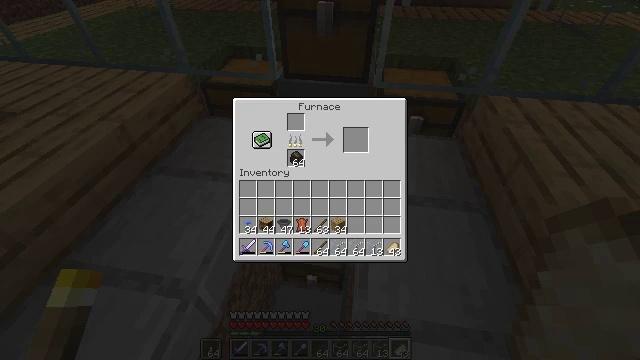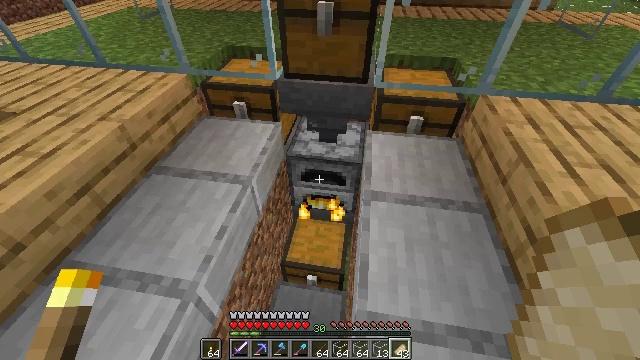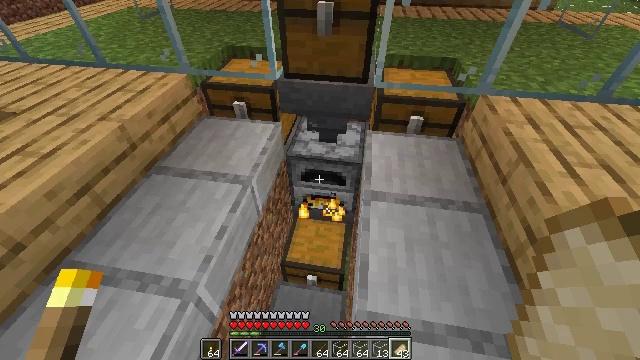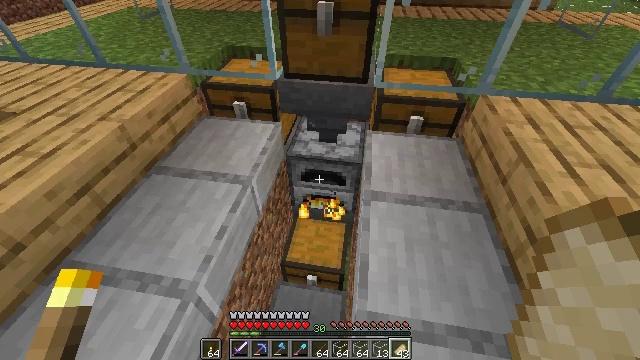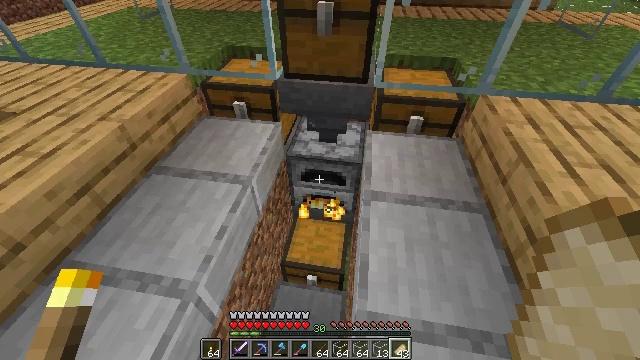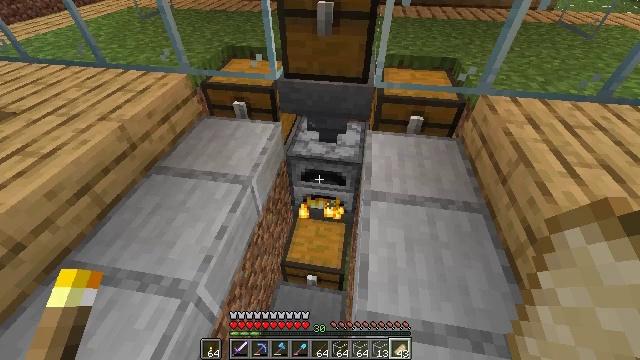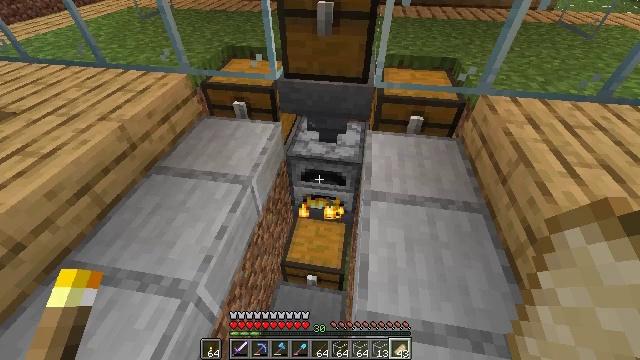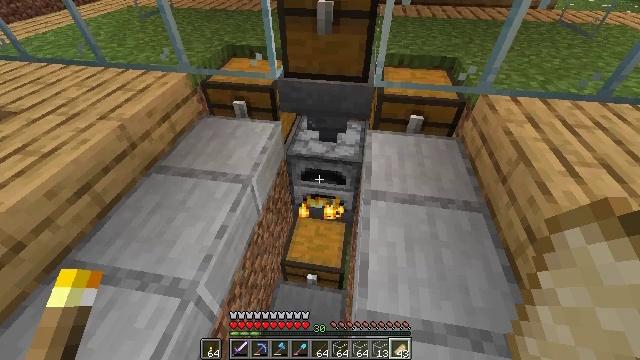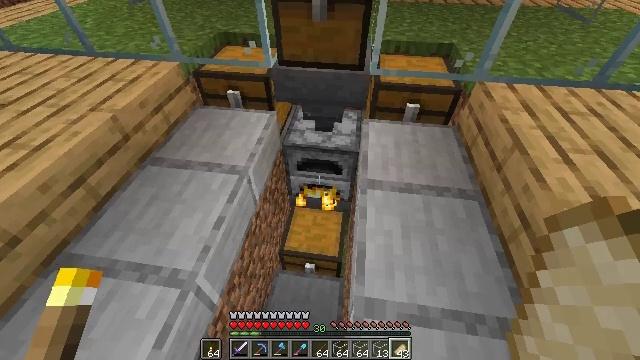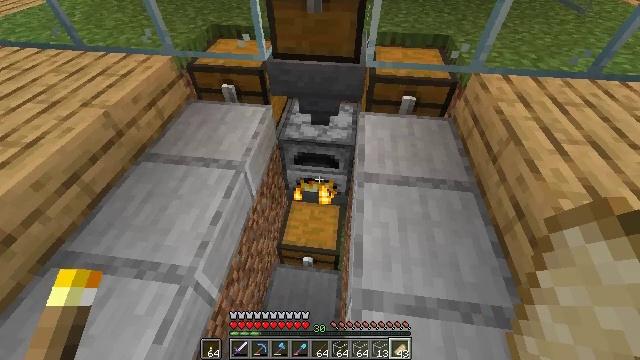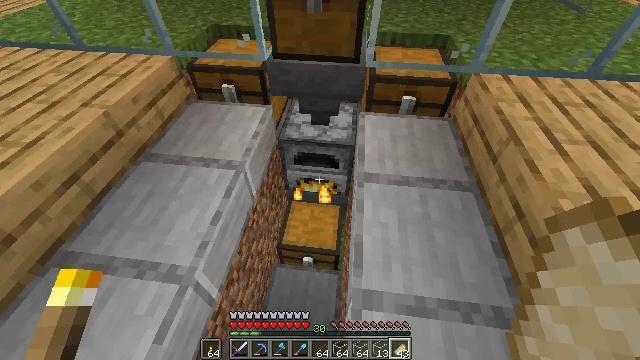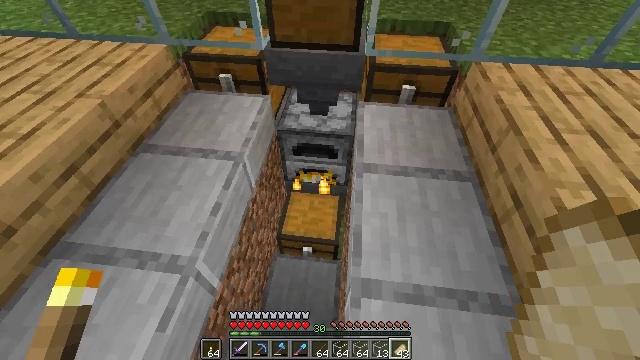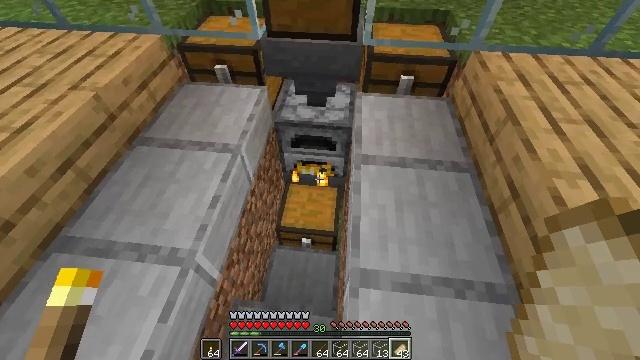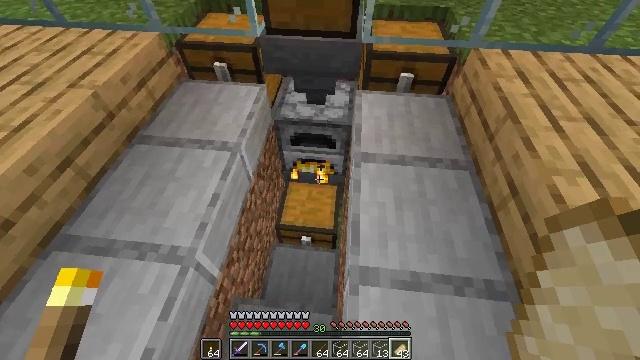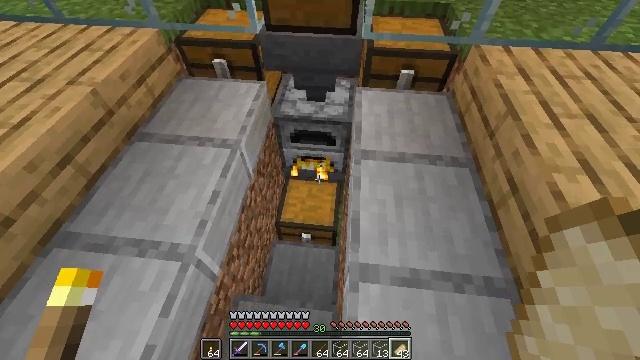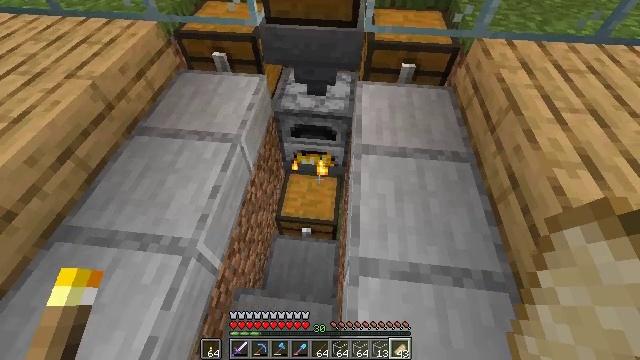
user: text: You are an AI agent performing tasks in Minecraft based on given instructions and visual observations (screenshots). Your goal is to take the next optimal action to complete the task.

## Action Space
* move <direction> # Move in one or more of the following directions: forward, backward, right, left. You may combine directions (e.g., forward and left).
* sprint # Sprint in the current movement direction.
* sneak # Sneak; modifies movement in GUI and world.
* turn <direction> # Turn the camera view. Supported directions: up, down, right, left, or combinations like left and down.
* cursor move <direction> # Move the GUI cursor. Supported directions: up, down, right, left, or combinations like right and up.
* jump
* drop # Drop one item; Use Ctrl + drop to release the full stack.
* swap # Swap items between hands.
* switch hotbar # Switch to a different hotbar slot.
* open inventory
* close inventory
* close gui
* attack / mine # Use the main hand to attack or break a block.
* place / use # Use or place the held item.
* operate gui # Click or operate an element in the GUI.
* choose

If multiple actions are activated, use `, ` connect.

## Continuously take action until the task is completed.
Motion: motion action
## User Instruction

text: Create a dried kelp block using dried kelp.
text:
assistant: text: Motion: no_op
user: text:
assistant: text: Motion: no_op
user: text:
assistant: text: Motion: close gui
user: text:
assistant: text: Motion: no_op
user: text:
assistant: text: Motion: no_op
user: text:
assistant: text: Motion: no_op
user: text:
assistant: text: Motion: no_op
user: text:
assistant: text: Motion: no_op
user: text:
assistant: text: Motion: turn right and down
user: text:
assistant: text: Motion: turn right and down
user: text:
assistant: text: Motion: no_op
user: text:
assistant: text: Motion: turn down
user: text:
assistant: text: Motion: turn down
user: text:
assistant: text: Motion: no_op
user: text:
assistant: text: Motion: no_op
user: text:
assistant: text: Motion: turn down
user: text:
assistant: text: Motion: turn left and down
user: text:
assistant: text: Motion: no_op
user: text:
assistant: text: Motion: no_op
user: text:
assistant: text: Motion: use / place
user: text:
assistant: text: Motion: use / place
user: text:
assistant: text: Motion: use / place
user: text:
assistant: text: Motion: use / place
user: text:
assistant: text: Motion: no_op
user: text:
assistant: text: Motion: open gui
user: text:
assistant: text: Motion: no_op
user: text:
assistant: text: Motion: no_op
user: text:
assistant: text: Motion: no_op
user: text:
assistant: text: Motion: no_op
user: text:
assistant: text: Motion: no_op